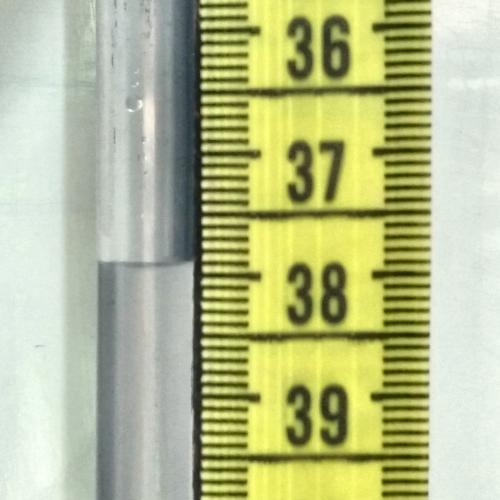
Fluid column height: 37.9 cm